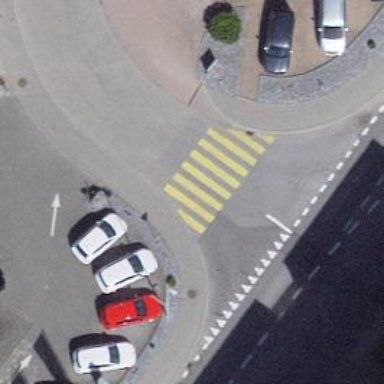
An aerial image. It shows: Uncontrolled zebra crossing with notable zebra markings.